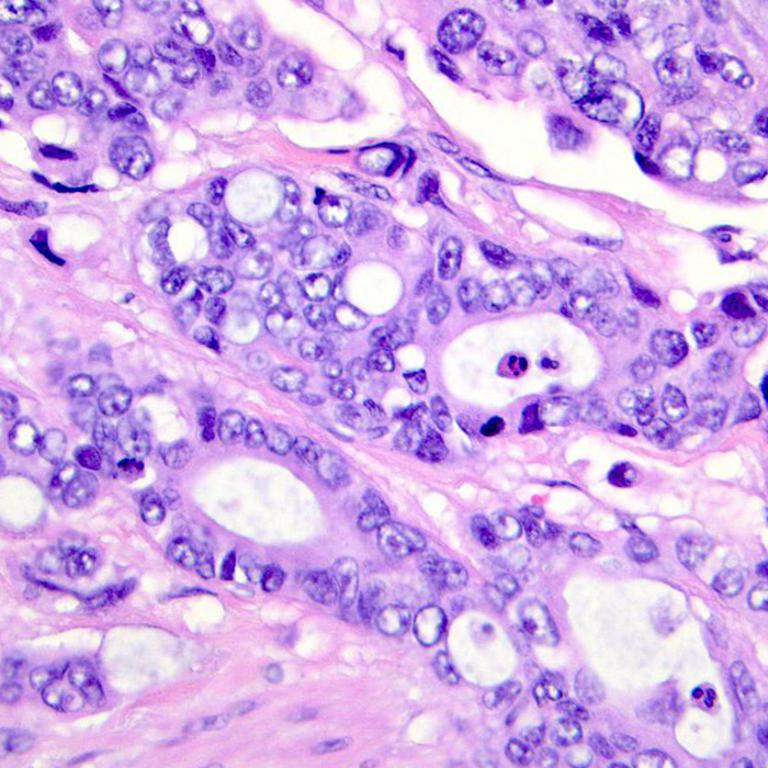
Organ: colon
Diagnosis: adenocarcinomas